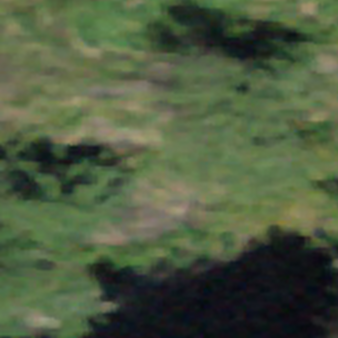
Label: other